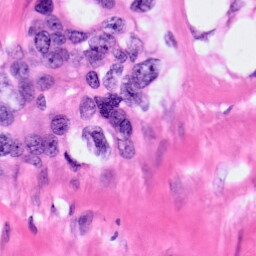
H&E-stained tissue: Pancreatic